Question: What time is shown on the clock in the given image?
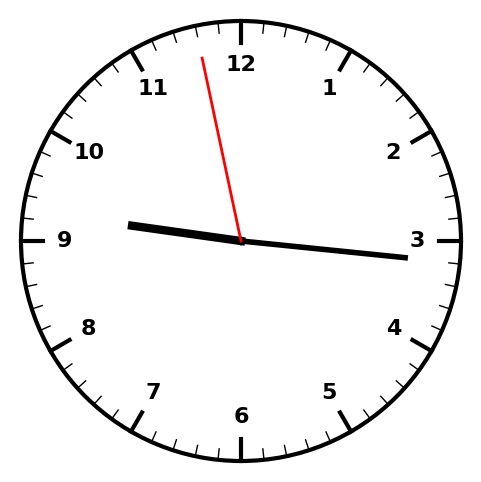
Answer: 09:15:58